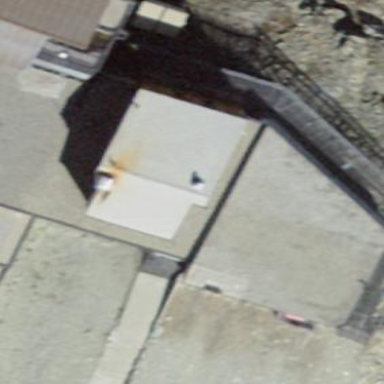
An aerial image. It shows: Part of building.